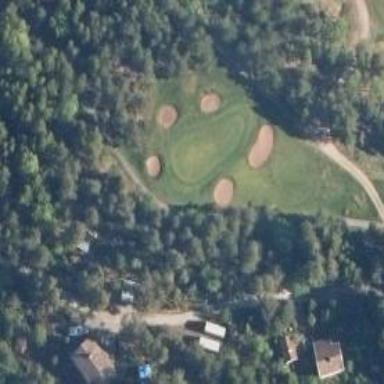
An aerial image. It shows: Footway that doubles as golf path.